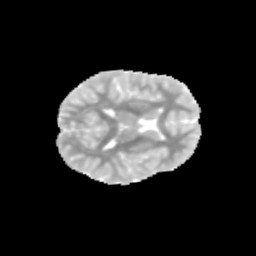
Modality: MD
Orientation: axial
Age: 11
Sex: female
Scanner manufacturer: siemens
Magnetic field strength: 3 T
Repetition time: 3.8 s
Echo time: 0.07 s